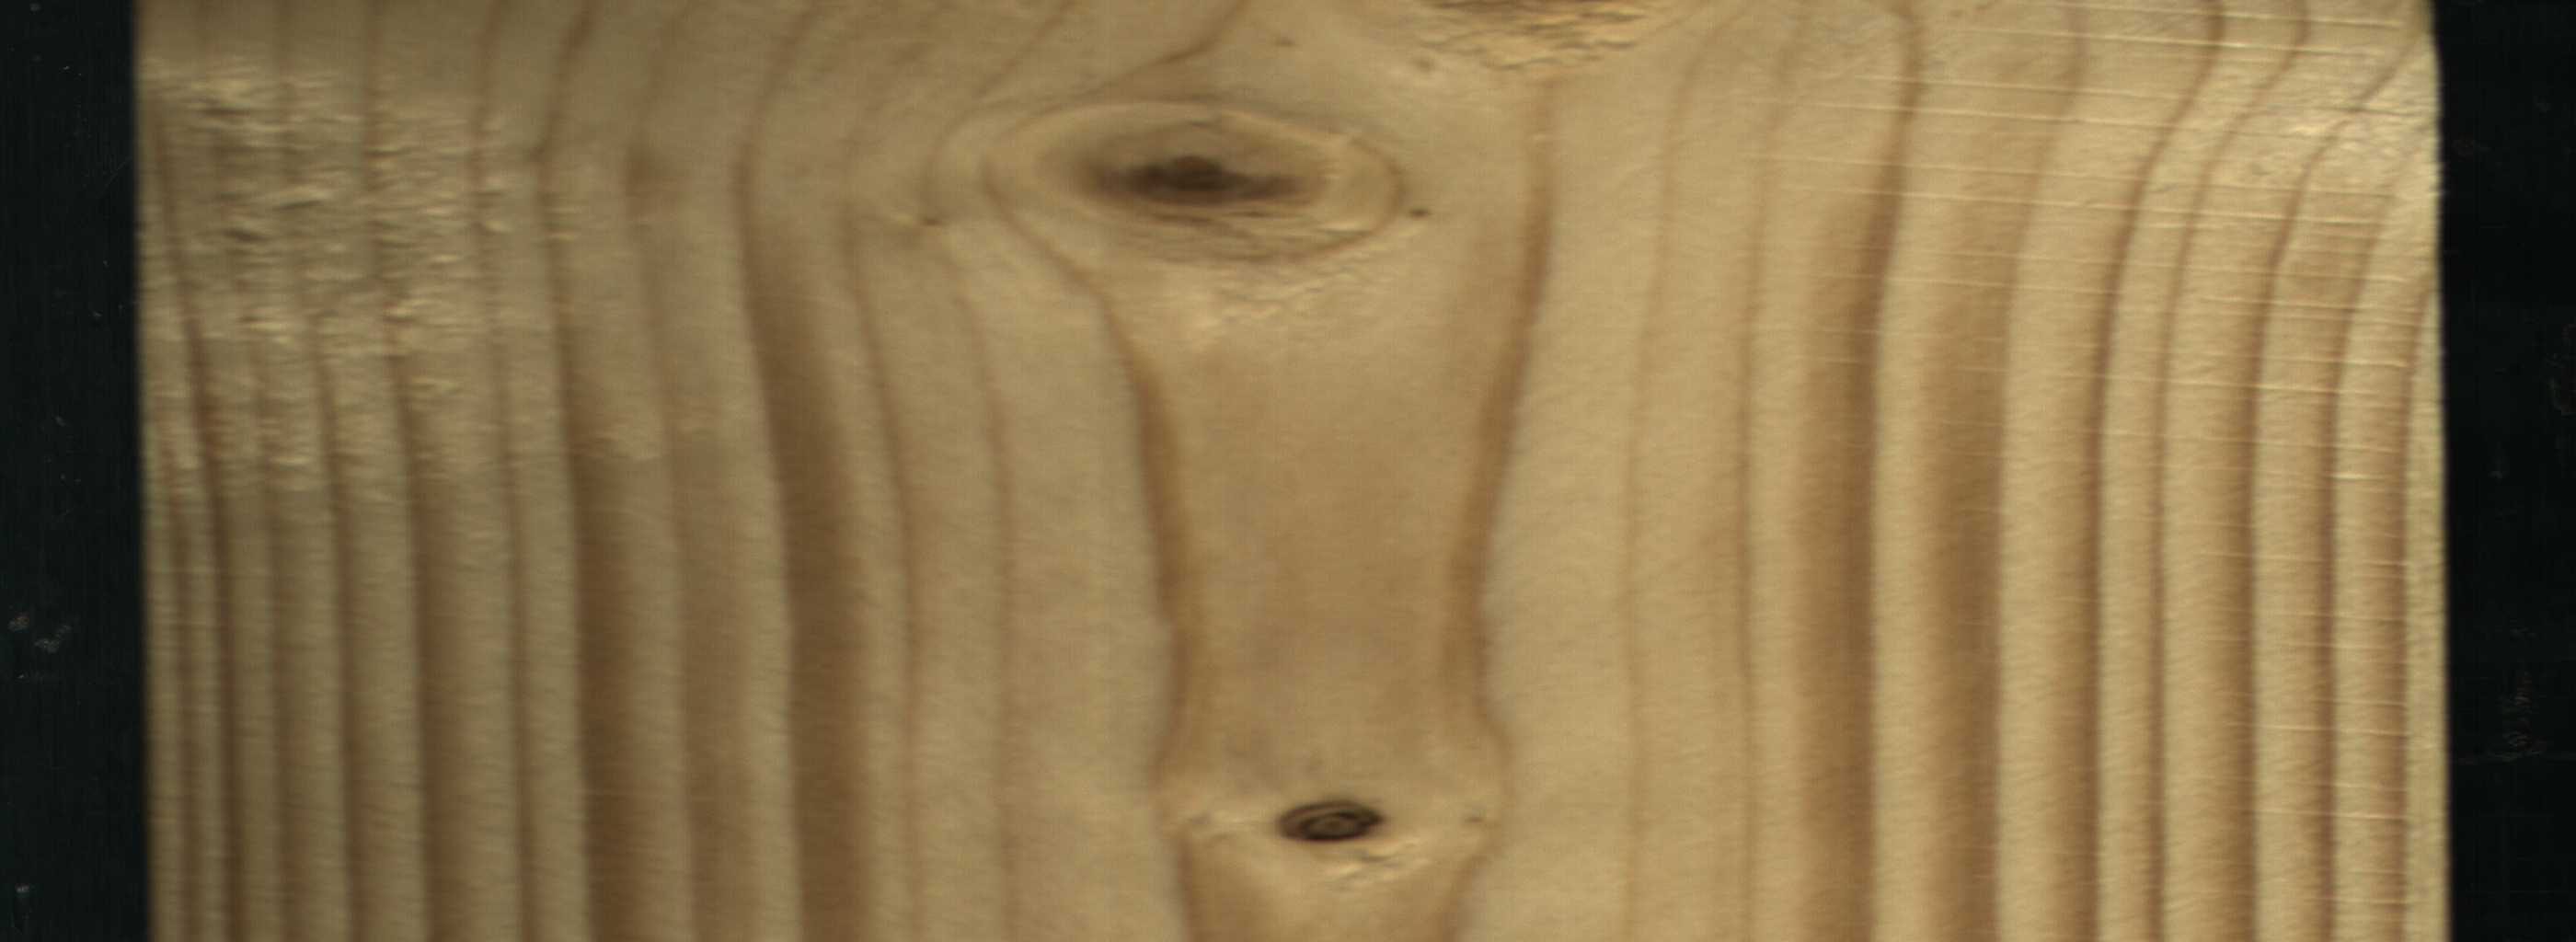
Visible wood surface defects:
Quartzity
Dead_Knot
Live_Knot